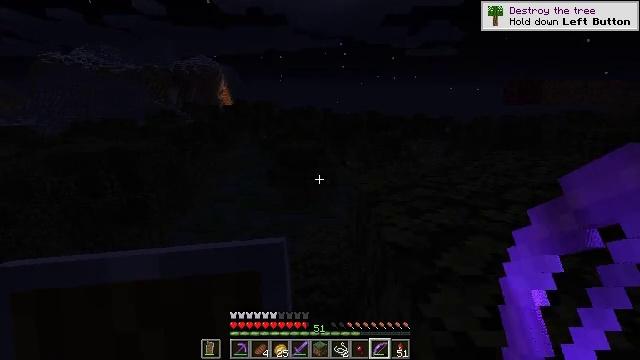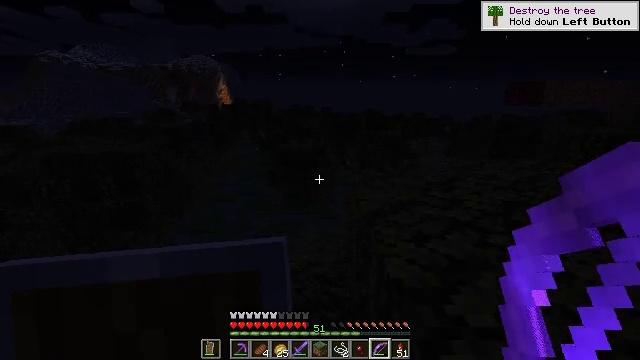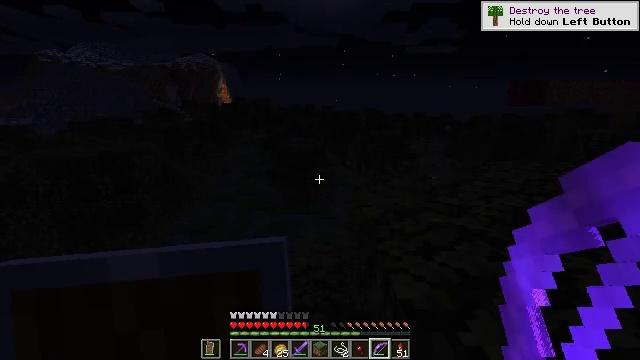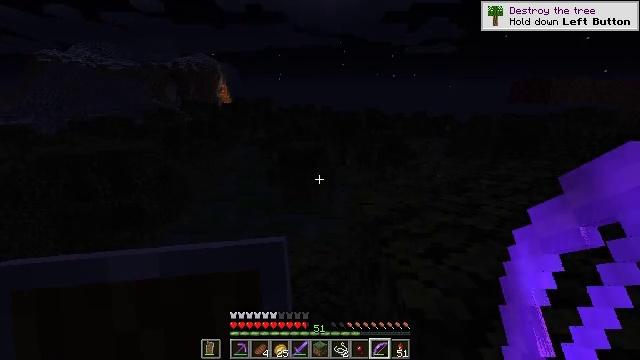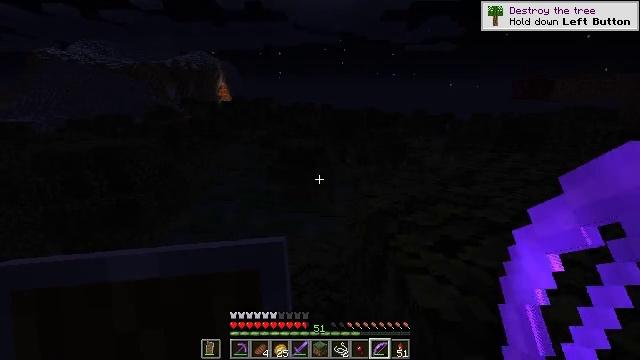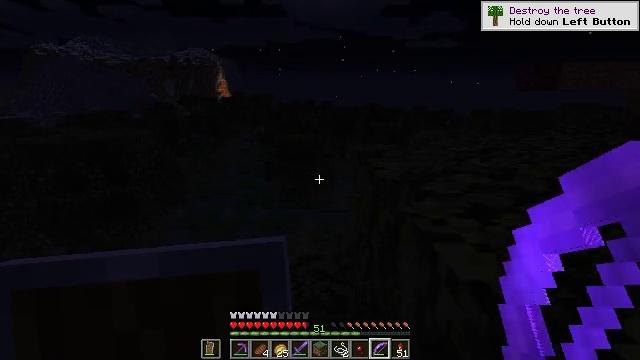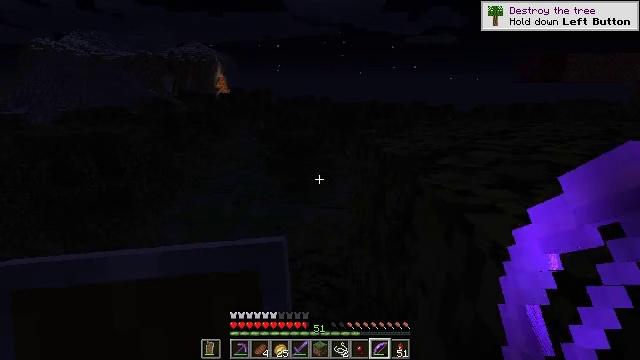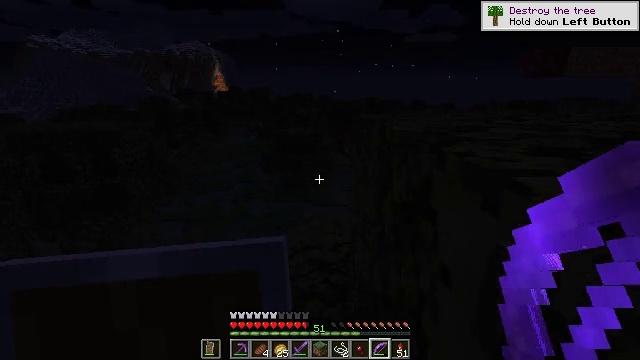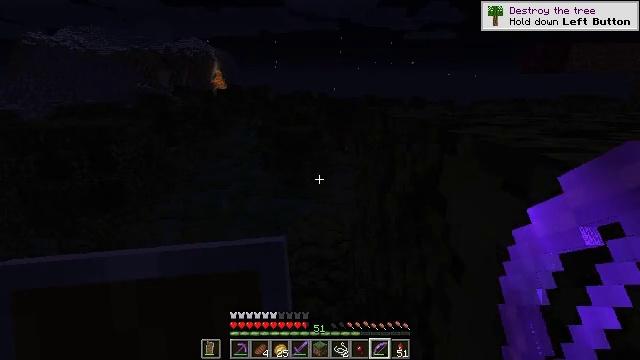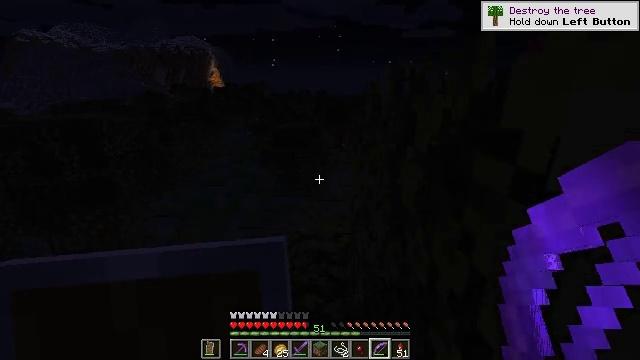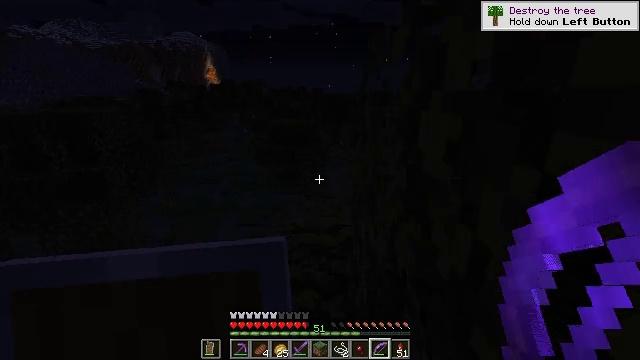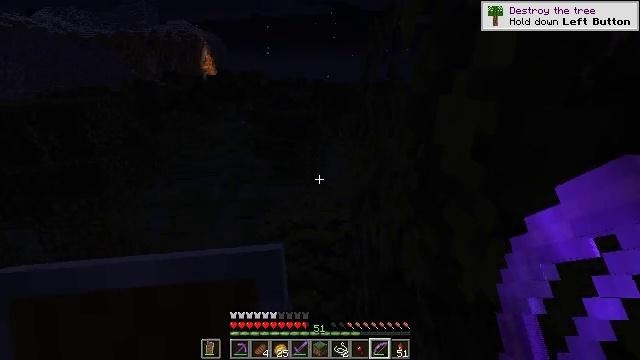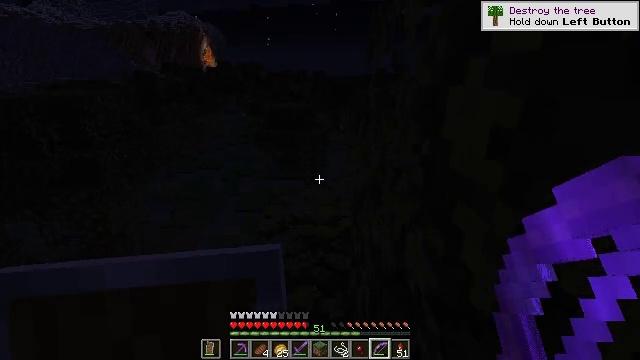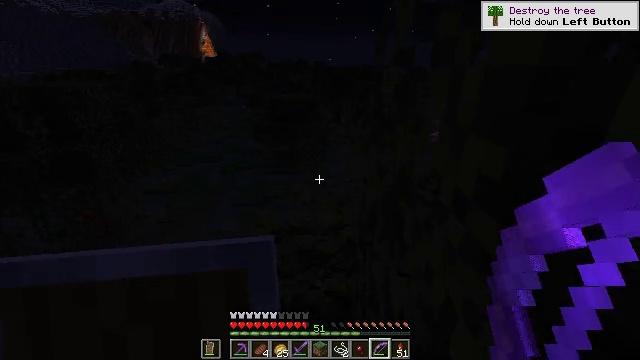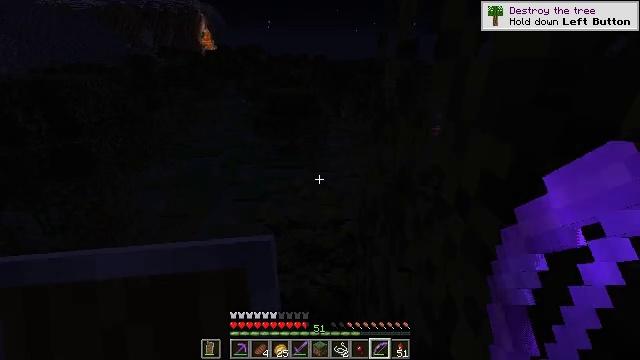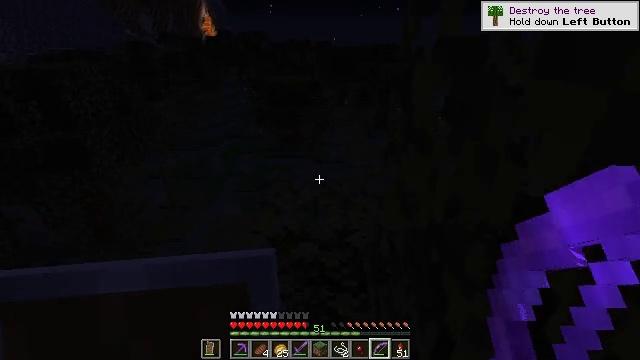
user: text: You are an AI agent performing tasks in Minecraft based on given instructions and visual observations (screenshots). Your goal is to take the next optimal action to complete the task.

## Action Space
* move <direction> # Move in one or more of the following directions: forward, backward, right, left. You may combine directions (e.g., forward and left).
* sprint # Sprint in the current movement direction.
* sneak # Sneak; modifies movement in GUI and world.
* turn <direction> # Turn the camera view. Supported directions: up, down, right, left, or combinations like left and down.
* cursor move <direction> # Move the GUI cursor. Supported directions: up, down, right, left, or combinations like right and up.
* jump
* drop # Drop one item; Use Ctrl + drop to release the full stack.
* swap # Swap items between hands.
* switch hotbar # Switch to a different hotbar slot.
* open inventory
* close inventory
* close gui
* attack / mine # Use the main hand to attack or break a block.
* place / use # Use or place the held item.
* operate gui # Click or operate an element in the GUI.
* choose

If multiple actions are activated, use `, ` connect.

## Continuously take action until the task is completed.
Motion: motion action
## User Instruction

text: Kill enemies.
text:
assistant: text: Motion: move forward, jump
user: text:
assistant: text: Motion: move forward, jump
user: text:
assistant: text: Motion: move forward, jump
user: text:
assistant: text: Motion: move forward, jump
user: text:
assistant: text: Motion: move forward
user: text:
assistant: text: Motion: move forward
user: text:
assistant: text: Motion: move forward
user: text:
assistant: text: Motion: move forward
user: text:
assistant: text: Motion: move forward
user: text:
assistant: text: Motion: move forward
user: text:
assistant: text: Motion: move forward, turn down
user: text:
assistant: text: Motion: move forward, turn down
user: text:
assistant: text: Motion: move forward, turn down
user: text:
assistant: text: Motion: move forward, turn down
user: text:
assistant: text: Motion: move forward, turn down
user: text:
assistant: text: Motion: move forward, turn down
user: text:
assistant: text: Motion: move forward, turn down
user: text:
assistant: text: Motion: move forward, turn down
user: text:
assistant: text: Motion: move forward
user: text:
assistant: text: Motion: move forward, turn down
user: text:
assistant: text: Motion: move forward
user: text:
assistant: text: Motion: move forward, turn down
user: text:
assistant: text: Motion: move forward
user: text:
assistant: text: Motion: move forward
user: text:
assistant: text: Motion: turn down
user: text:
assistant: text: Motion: no_op
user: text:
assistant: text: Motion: turn right and up
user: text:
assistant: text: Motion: turn right and up
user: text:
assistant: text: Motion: no_op
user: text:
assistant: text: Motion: no_op